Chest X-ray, PA view. Patient: 66 years old, sex M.
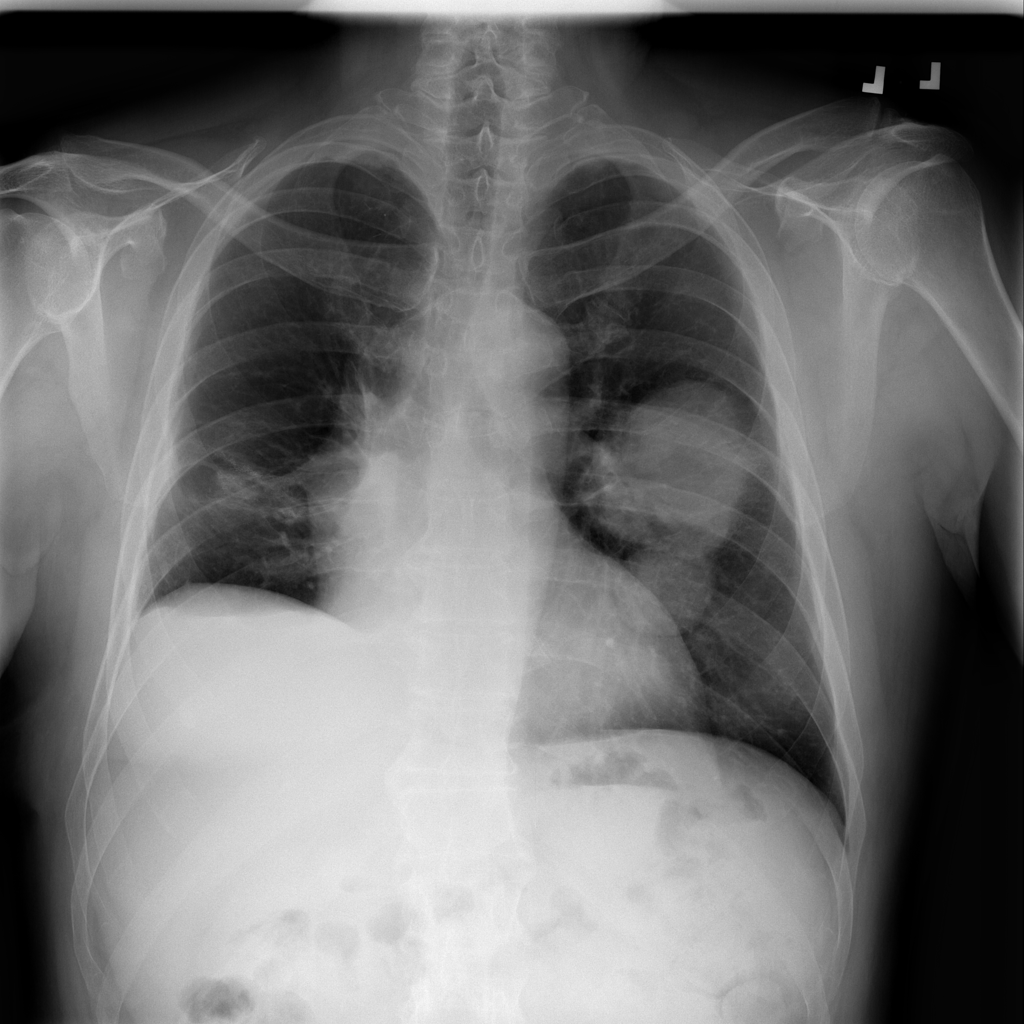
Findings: Infiltration, Nodule